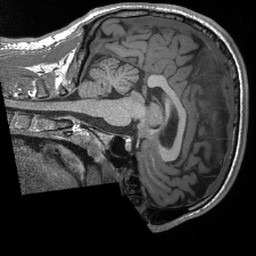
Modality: T1w
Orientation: sagittal
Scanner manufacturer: siemens
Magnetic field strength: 3 T
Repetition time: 2.4 s
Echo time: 0.00213 s